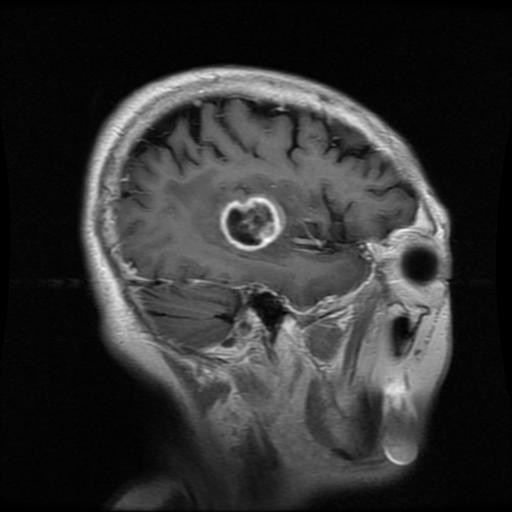
Label: glioma